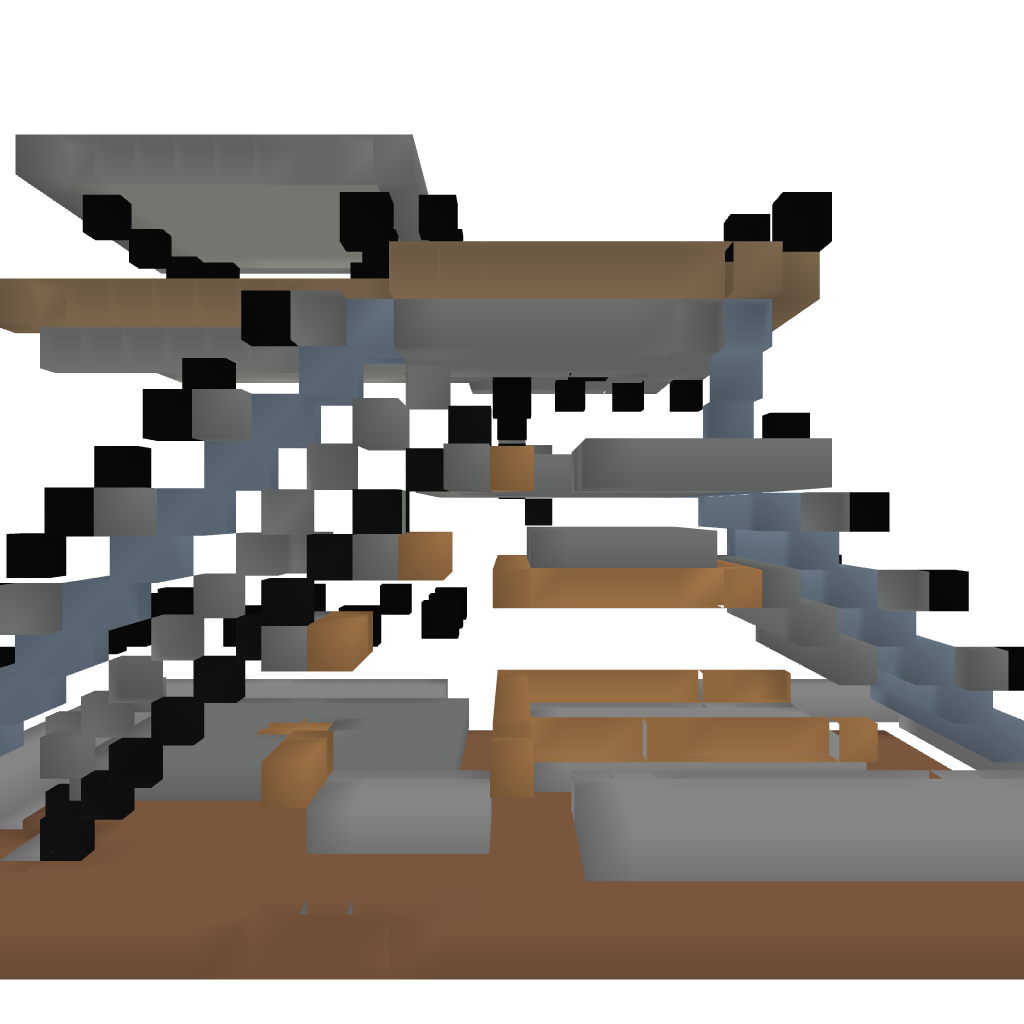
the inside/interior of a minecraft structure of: Drop-party